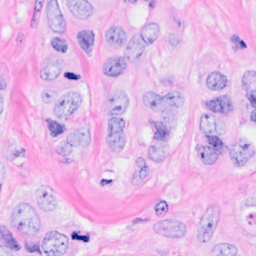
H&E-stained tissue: Breast